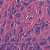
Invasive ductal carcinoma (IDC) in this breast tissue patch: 1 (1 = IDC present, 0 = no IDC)